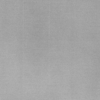
Label: dusty